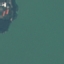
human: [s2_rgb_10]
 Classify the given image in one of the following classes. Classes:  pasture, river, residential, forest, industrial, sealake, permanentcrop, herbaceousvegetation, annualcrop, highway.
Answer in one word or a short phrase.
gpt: SeaLake